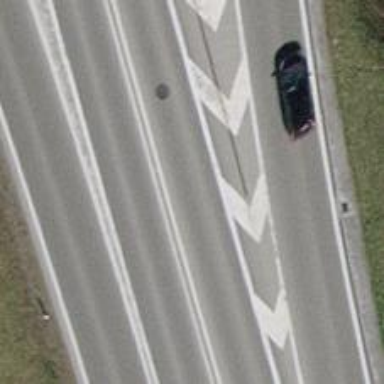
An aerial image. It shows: Asphalt trunk link road.